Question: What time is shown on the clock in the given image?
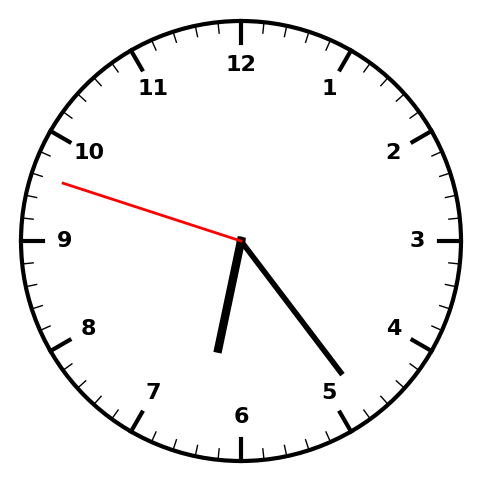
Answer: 06:23:48